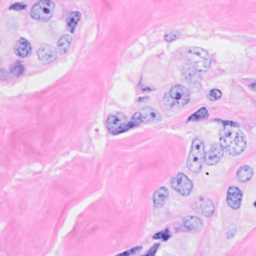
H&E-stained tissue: Breast